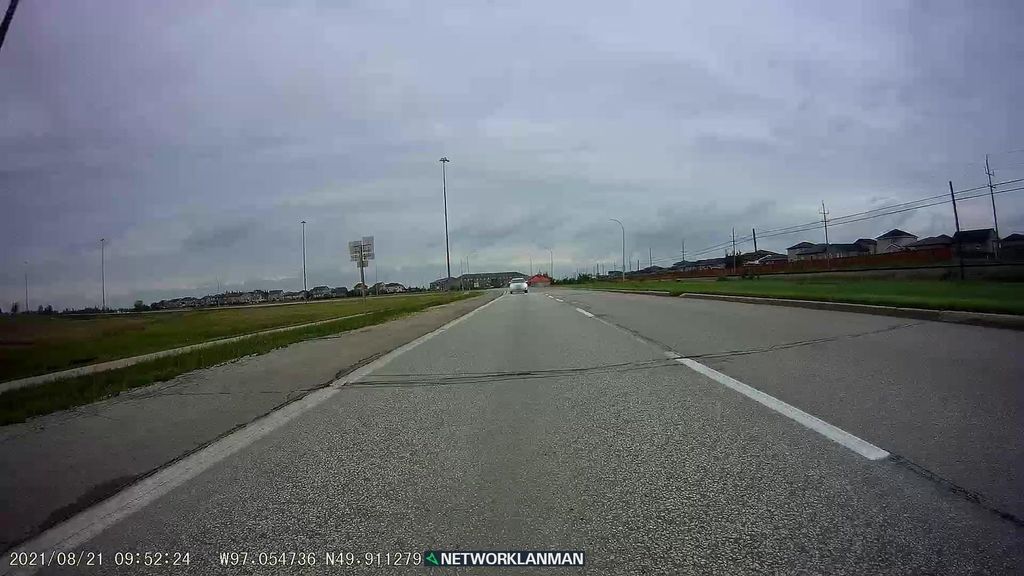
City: winnipeg